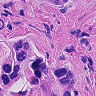
Metastatic tissue present: yes